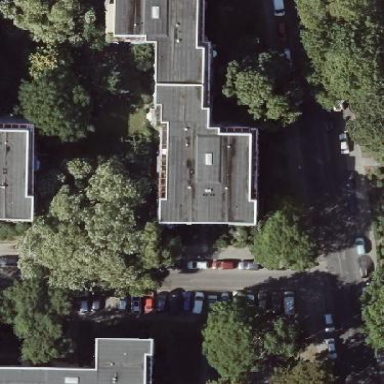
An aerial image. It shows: Building with apartments and flat roof.